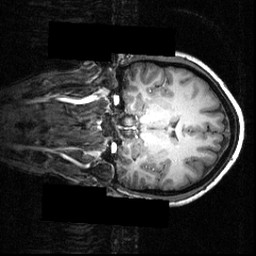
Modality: T1w
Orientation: coronal
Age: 20
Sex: female
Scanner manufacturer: siemens
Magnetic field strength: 3.951 T
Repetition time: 1.5 s
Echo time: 0.00335 s